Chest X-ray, PA view. Patient: 40 years old, sex M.
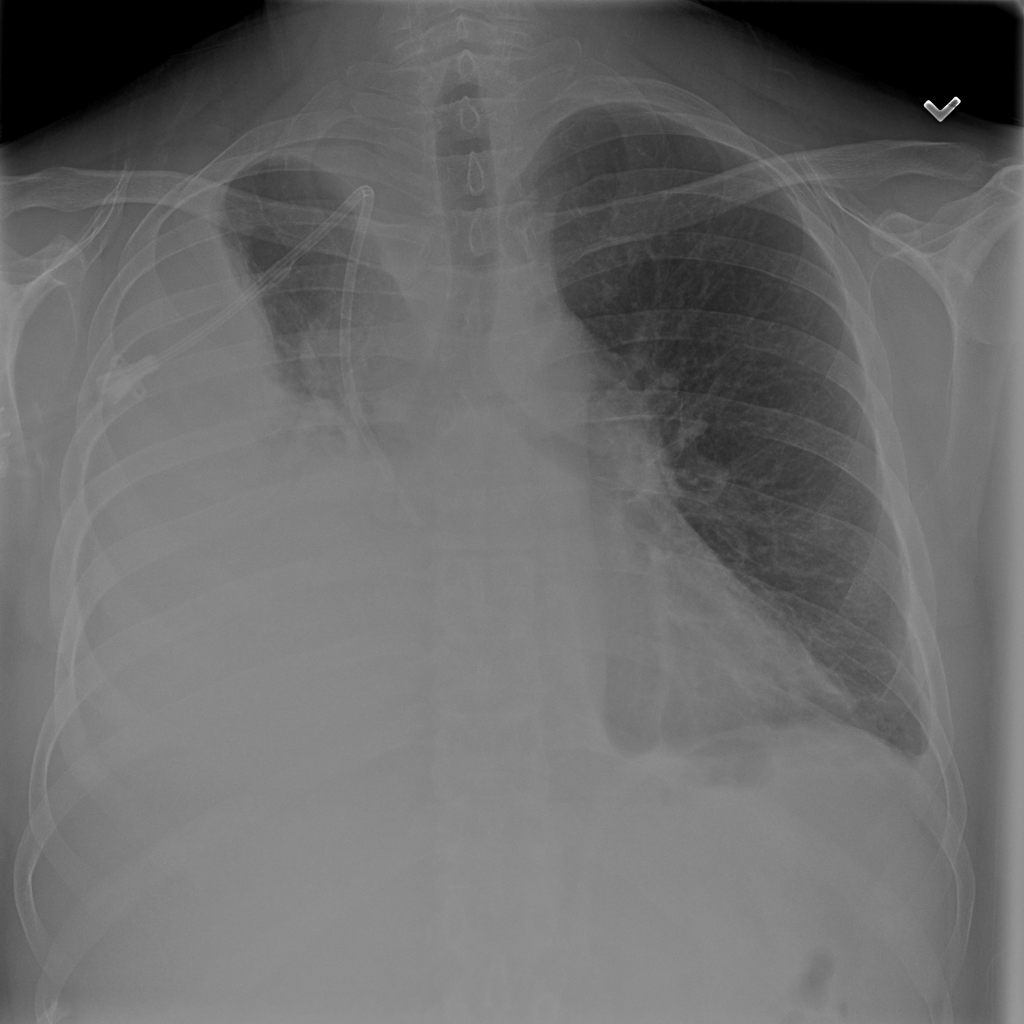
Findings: No Finding